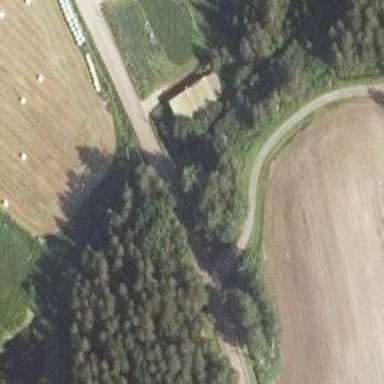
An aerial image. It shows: Culvert tunnel passing under brook.